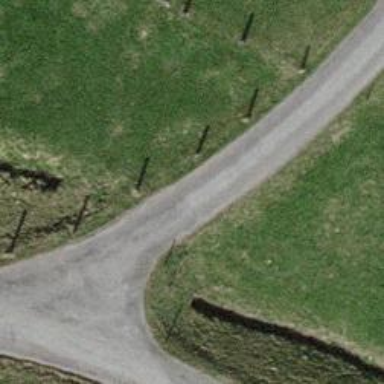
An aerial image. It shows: Guidepost providing information.